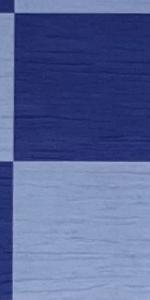
Label: Empty